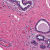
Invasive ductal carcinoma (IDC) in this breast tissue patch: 0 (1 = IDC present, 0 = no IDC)